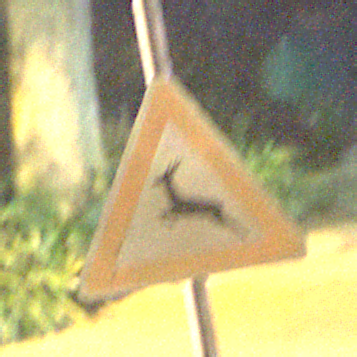
Verkehrszeichen: WildwechselRechts
Umgebung: Outdoor, Suburban
Tageszeit: Night
Wetter: PartlyCloudy
Licht: Artificial
Jahreszeit: NotSpecified
Kontrast: HighContrast